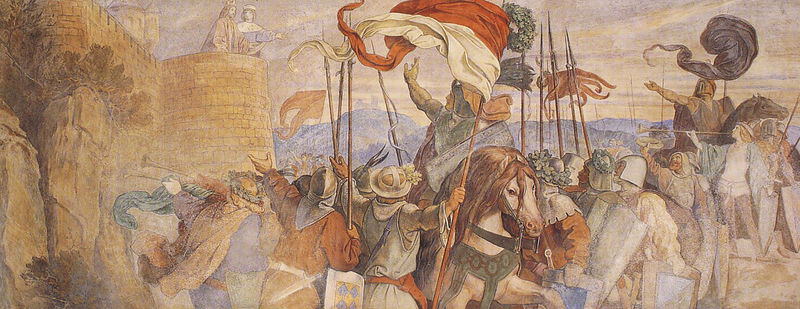
Titel: Die Fresken im Landgrafenzimmer
Künstler: Moritz Schwind
Standort: Eisenach, Wartburg (EU - D - Thüringen)
Schlagwörter: blätter, gemälde, hand, himmel, kampf, weiß, braun, männer, schmuck, rot, malerei, bild, krone, pferd, pferde, reiter, turm, ausritt, fahnen, fahne, berge, mauer, banner, krieg, querformat, schlacht, historienbild, könig, soldaten, oben, burg, abschied, festung, soldat, helm, ritter, armee, feldzug, gestus, christlich, hellebarde, kreuzzug, lanzen, könige, königin, fanfare, posaune, burgfräulein, winken, verabschiedung, polen, königspaar, aussendung, männde, abschiedsgestus, 19. jahrhundert, d, verabschiedrung, knöigin, revoltion, burgbefestigung